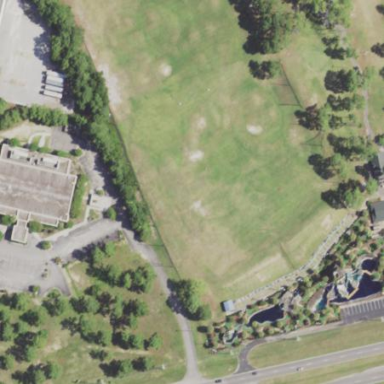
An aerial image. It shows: Miniature golf leisure land.